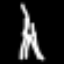
Label: The Eiffel Tower